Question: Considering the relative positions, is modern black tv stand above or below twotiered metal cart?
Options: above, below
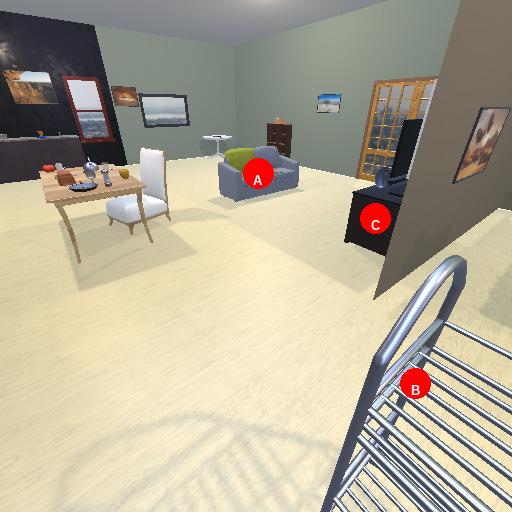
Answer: above